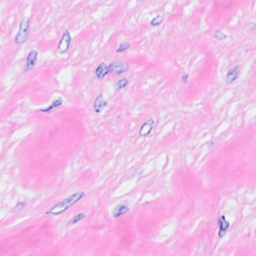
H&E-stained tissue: Breast